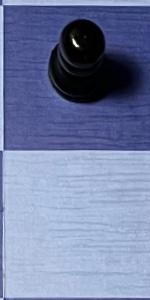
Label: Empty